Field crop: maize
Growth stage: 2
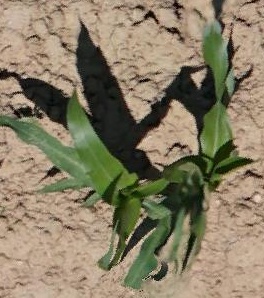
Species: maize